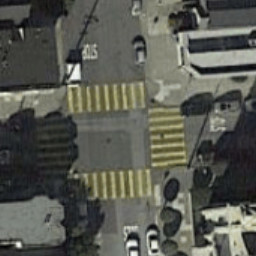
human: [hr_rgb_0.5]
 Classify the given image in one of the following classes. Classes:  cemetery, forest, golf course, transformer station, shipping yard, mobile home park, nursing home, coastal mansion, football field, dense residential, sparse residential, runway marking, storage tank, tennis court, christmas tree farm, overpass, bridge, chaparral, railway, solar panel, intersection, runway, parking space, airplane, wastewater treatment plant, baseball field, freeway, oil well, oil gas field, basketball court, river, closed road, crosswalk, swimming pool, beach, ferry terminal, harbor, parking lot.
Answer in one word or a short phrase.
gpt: crosswalk